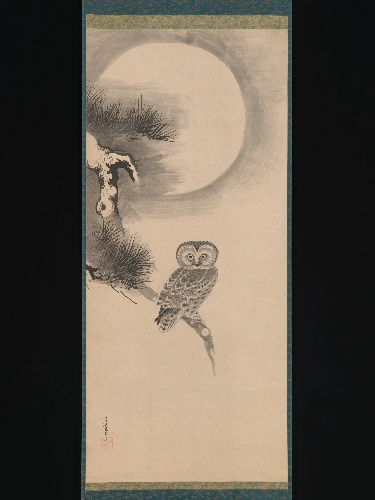
Artist: Soga Nichokuan
Artist bio: Japanese, active mid-17th century
Date: early 17th century
Object type: Hanging scroll
Classification: Paintings
Medium: Hanging scroll; ink on paper
Culture: Japan
Period: Edo period (1615–1868)
Dimensions: Image: 45 3/16 x 20 3/16 in. (114.8 x 51.2 cm)
Overall with mounting: 81 5/16 x 21 1/8 in. (206.5 x 53.7 cm)
Overall with knobs: 22 13/16 in. (58 cm)
Department: Asian Art
Credit line: Fishbein-Bender Collection, Gift of T. Richard Fishbein and Estelle P. Bender, 2012
Accession year: 2012
Repository: Metropolitan Museum of Art, New York, NY
Tags: Owls|Moon